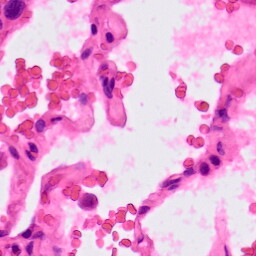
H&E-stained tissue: Lung